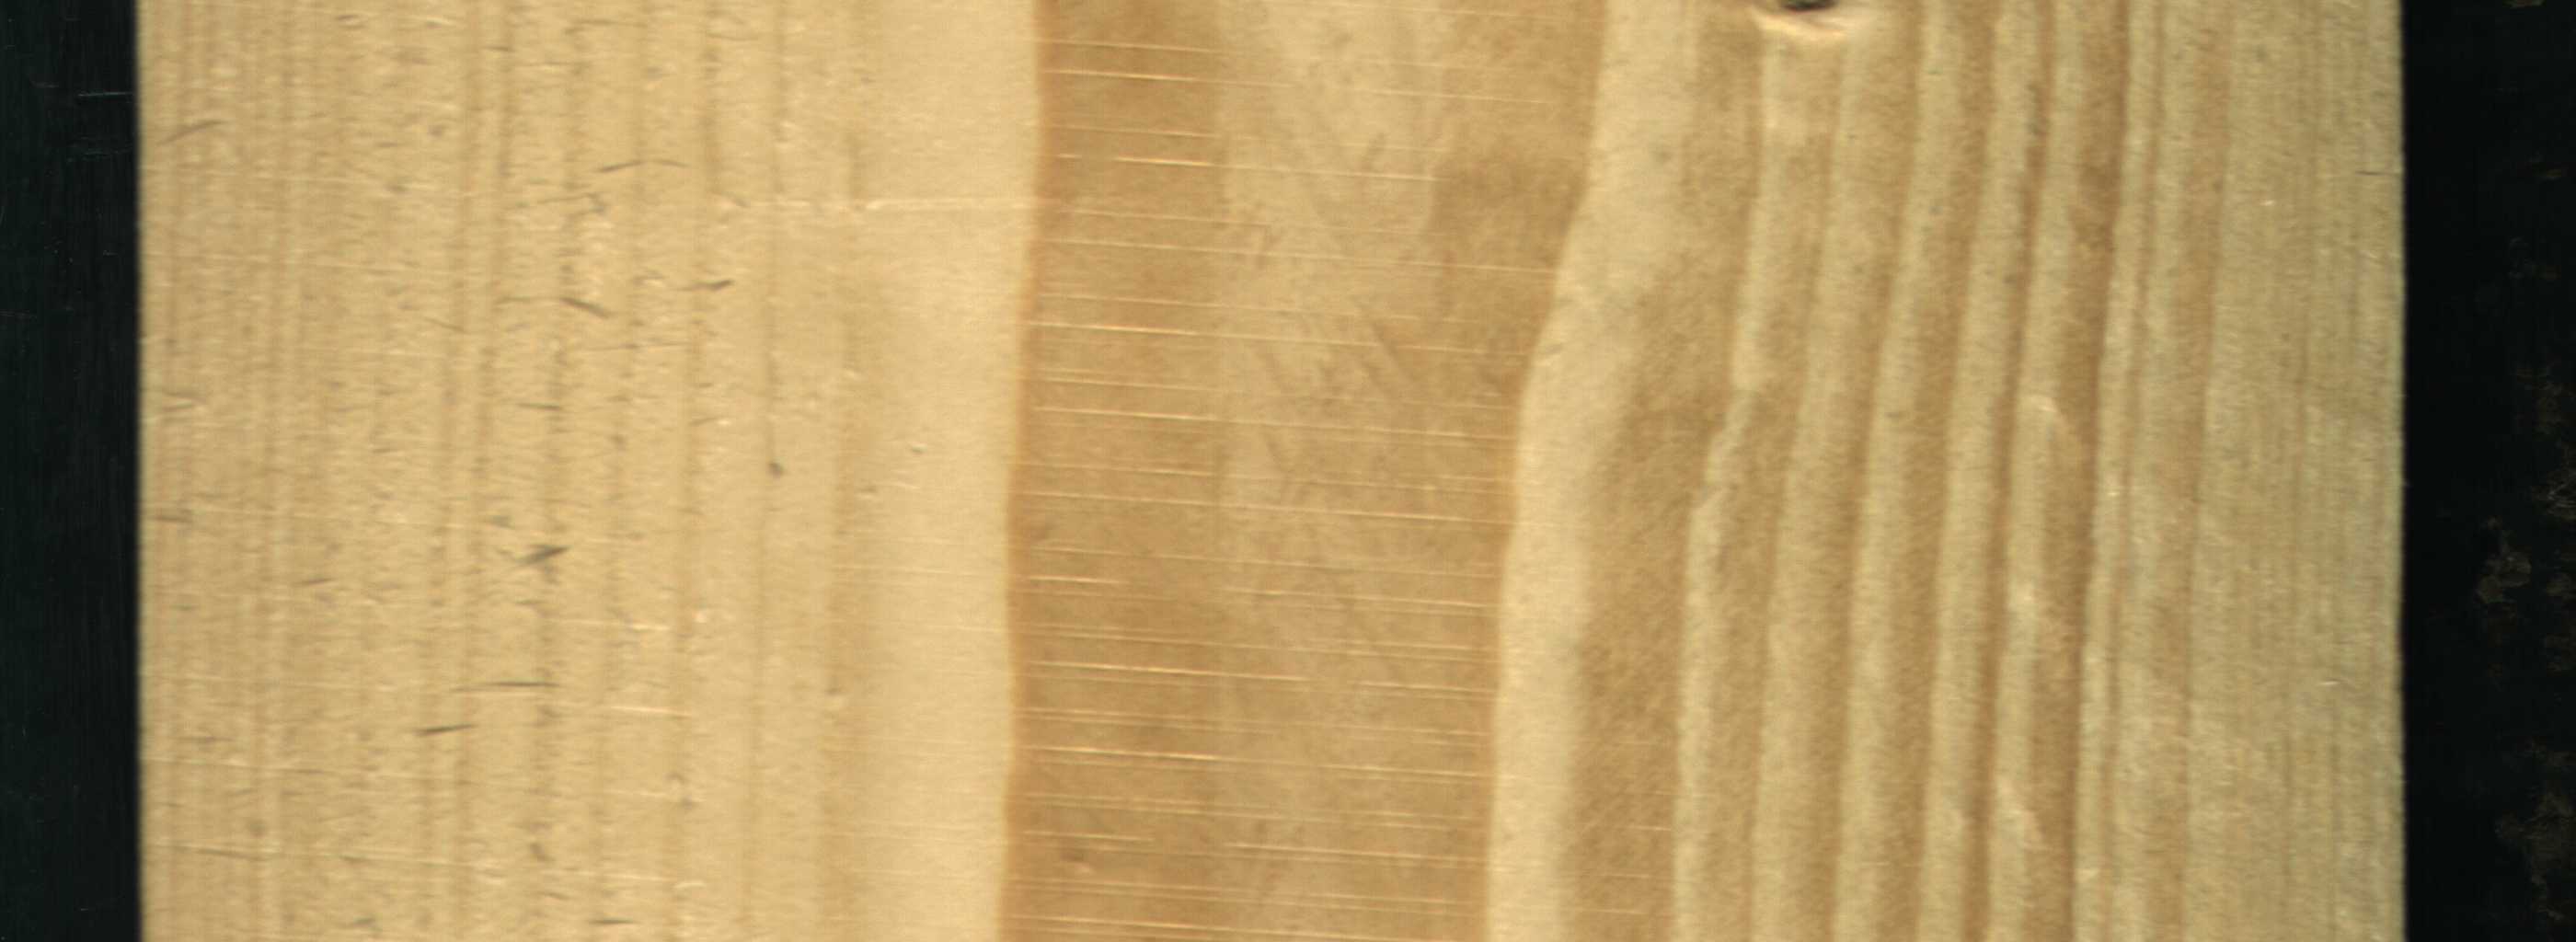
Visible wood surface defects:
Live_Knot